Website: lowes
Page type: receipt
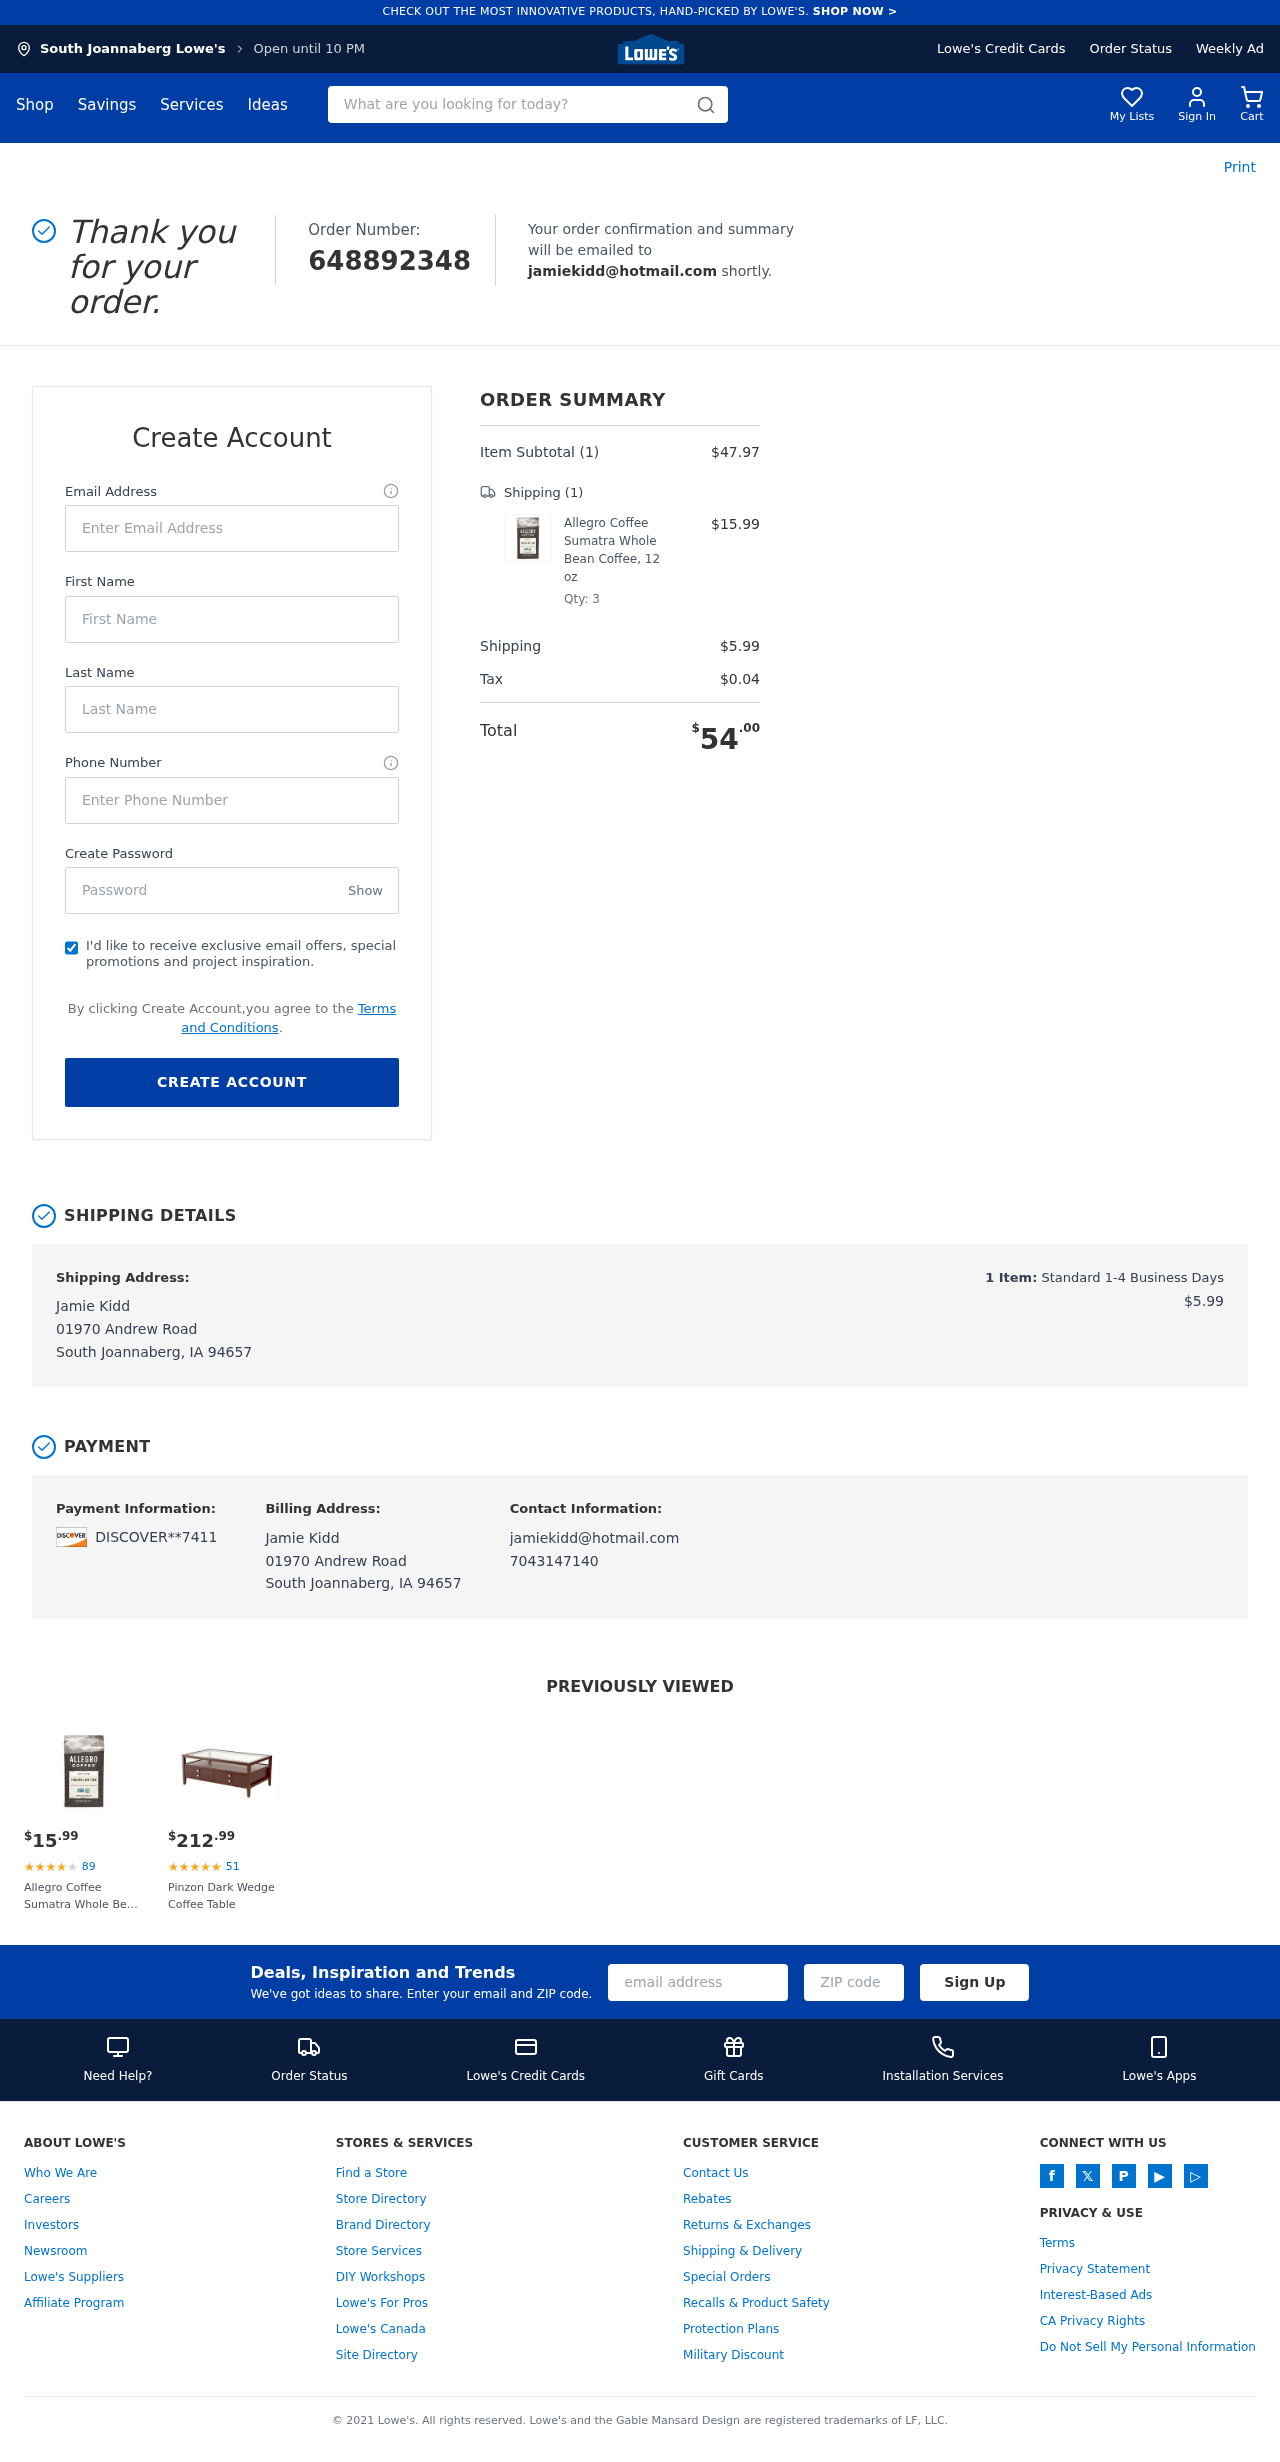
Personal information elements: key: PII_CARD_LAST4
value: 7411
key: PII_CARD_TYPE
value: DISCOVER
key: PII_CITY
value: South Joannaberg
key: PII_EMAIL
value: jamiekidd@hotmail.com
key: PII_FULLNAME
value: Jamie Kidd
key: PII_PHONE
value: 7043147140
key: PII_STREET
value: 01970 Andrew Road
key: PII_FIRSTNAME
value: Jamie
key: PII_LASTNAME
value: Kidd
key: PII_CITY_STATE_ZIP
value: South Joannaberg, IA 94657
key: PII_FULLNAME2
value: Jamie Kidd
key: PII_FULLNAME3
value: Jamie Kidd
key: PII_FIRSTNAME2
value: Jamie
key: PII_FIRSTNAME3
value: Jamie
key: PII_LASTNAME2
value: Kidd
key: PII_LASTNAME3
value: Kidd
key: PII_FIRSTNAME_DERIVED
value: Jamie
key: PII_LASTNAME_DERIVED
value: Kidd
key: PII_FULLNAME_DERIVED
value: Jamie Kidd
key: PII_NAME_FULL_DERIVED
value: Jamie Kidd
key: PII_STREET2
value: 01970 Andrew Road
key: PII_CITY_STATE_ZIP2
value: South Joannaberg, IA 94657
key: PII_EMAIL2
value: jamiekidd@hotmail.com
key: PII_EMAIL3
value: jamiekidd@hotmail.com
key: PII_PHONE_LINE
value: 7140
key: PII_PHONE_SUFFIX
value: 7140
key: PII_PHONE2
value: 7043147140
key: PII_PHONE3
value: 7043147140
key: PII_PHONE_NUMERIC
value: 7043147140
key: PII_PHONE_LINE_NUMERIC
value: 7140
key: PII_PHONE_SUFFIX_NUMERIC
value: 7140
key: PII_PHONE2_NUMERIC
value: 7043147140
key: PII_PHONE3_NUMERIC
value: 7043147140
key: PII_PHONE_DIGITS
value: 7043147140
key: PII_PHONE_LAST4
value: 7140
Product elements: key: PRODUCT1_NAME
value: Allegro Coffee Sumatra Whole Bean Coffee, 12 oz
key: PRODUCT1_PRICE
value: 15.99
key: PRODUCT1_QUANTITY
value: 3
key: PRODUCT2_NAME
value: Pinzon Dark Wedge Coffee Table
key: PRODUCT2_NUM_RATINGS
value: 51
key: PRODUCT2_PRICE
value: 212.99
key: PRODUCT1_PRICE2
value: $15.99
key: PRODUCT1_RATING2
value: ★
★
★
★
★
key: PRODUCT1_NUM_RATINGS2
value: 89
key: PRODUCT1_NAME2
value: Allegro Coffee Sumatra Whole Bean Coffee, 12 oz
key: PRODUCT2_RATING
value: ★
★
★
★
★
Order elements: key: ORDER_ID
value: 648892348
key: ORDER_NUM_ITEMS
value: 1
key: ORDER_SUBTOTAL
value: $47.97
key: ORDER_NUM_ITEMS2
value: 1
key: ORDER_SHIPPING_COST
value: $5.99
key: ORDER_TAX
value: $0.04
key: ORDER_TOTAL
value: $54.00
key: ORDER_NUM_ITEMS3
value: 1
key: ORDER_SHIPPING_COST2
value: $5.99
Search elements: key: HEADER_SEARCH
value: What are you looking for today?